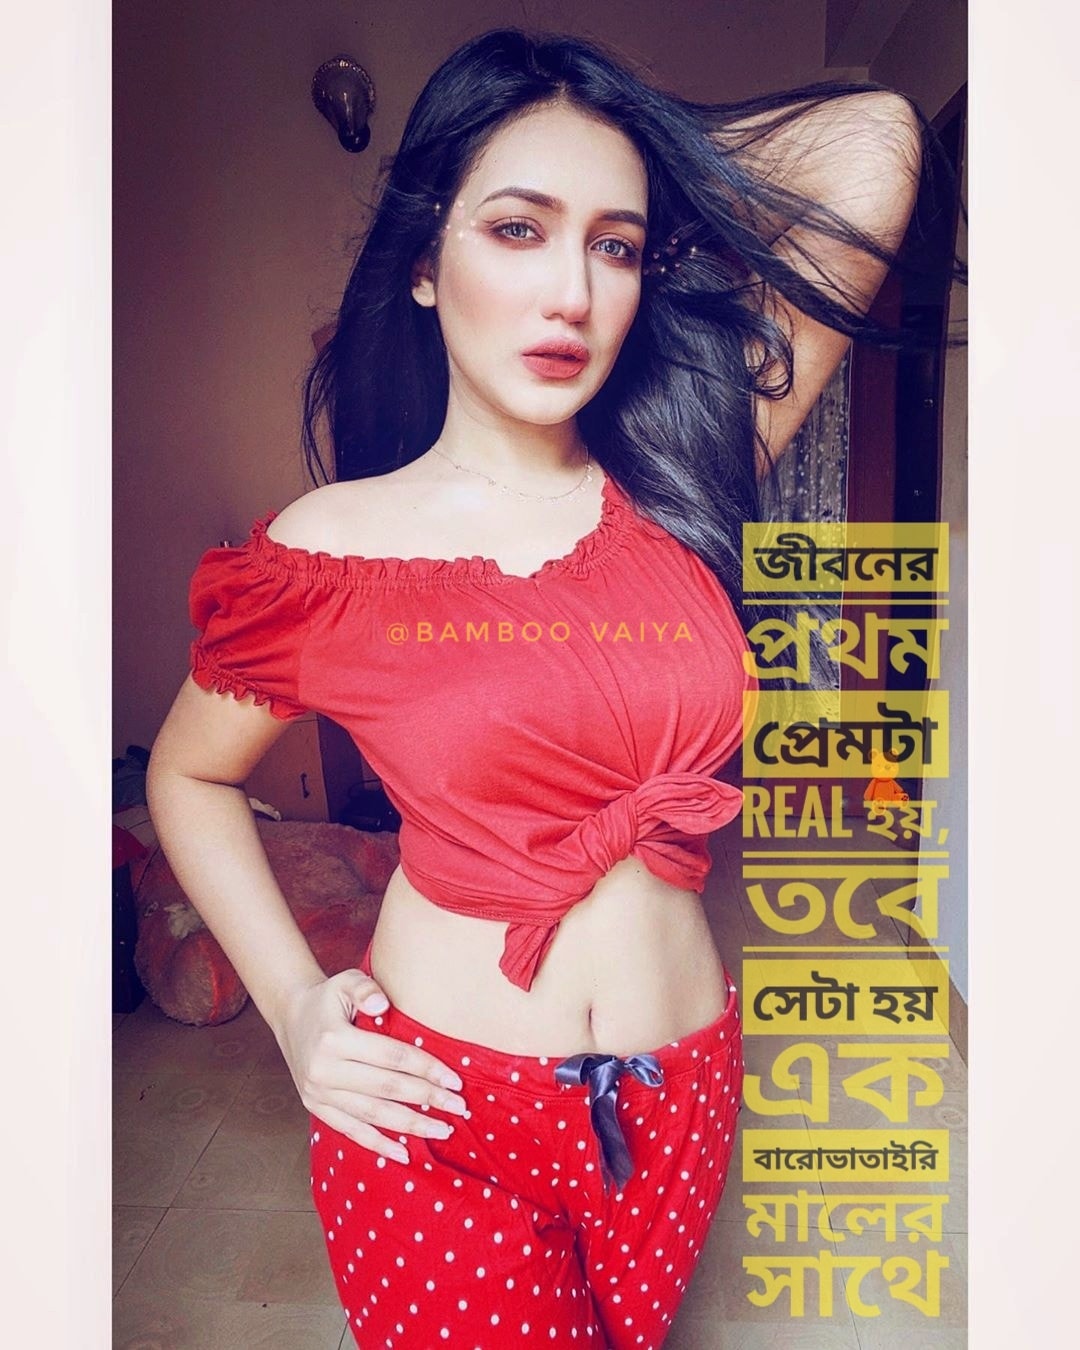
Caption: জীবনে প্রথম প্রেমটা REAL হয়, আর সেটা ও হয় এক বারোভাতারি মালের সাথে
Label: hate